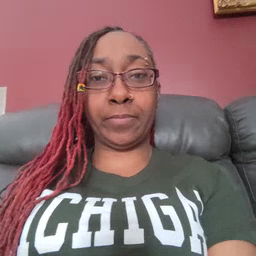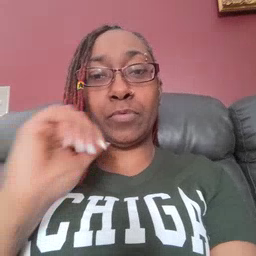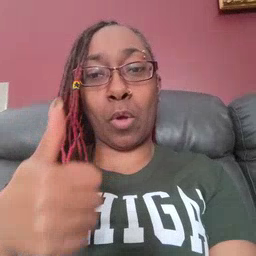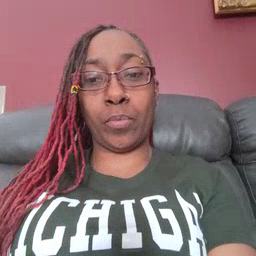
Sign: tomorrow